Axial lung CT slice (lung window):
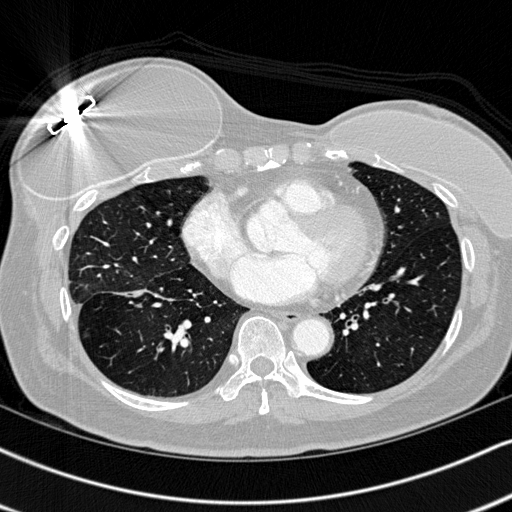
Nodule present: no